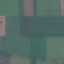
Land use / land cover class: AnnualCrop